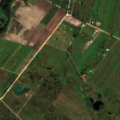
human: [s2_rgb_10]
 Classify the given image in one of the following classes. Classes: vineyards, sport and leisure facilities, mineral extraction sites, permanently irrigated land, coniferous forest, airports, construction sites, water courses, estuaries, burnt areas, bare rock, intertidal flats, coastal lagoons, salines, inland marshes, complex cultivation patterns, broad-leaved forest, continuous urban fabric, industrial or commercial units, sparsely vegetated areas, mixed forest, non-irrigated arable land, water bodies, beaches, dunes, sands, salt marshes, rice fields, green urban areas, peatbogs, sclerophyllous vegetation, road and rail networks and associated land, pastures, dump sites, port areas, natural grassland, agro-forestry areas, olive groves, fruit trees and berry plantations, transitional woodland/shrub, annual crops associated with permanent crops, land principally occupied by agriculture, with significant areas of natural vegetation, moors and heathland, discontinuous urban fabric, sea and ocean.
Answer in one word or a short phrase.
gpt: non-irrigated arable land, pastures, complex cultivation patterns